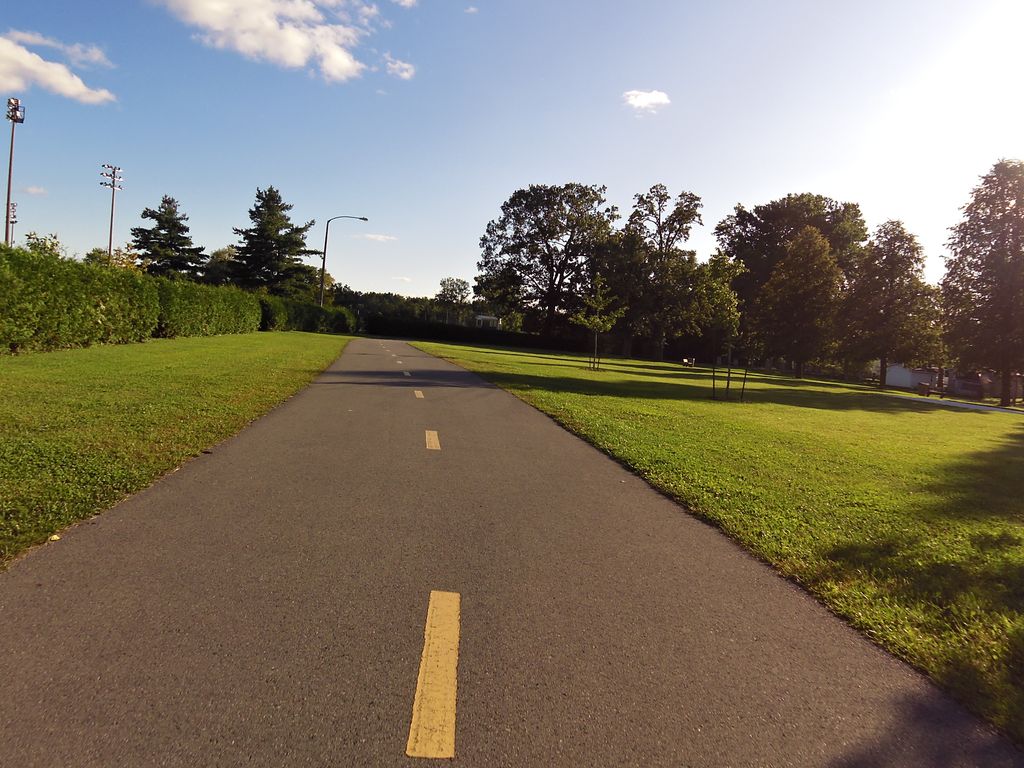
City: ottawa-gatineau